Question:
How can I add shiny surface to UITableView
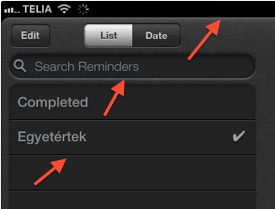
Answer: This is done easily. From the screenshot you supplied it appears that most of what you're pointing out is photoshopped images positioned with UI elements supplied from within Xcode and customized via code.
The tableView for example appears to be on a Grouped Table View laying on top of a photoshopped textured image. The tableView itself has a custom color to all the cells and a custom color and shadow to the cell separators. You can use Google to see how to customize a UITableView pretty easily.
But like said, most of this is from the magic of Photoshop.